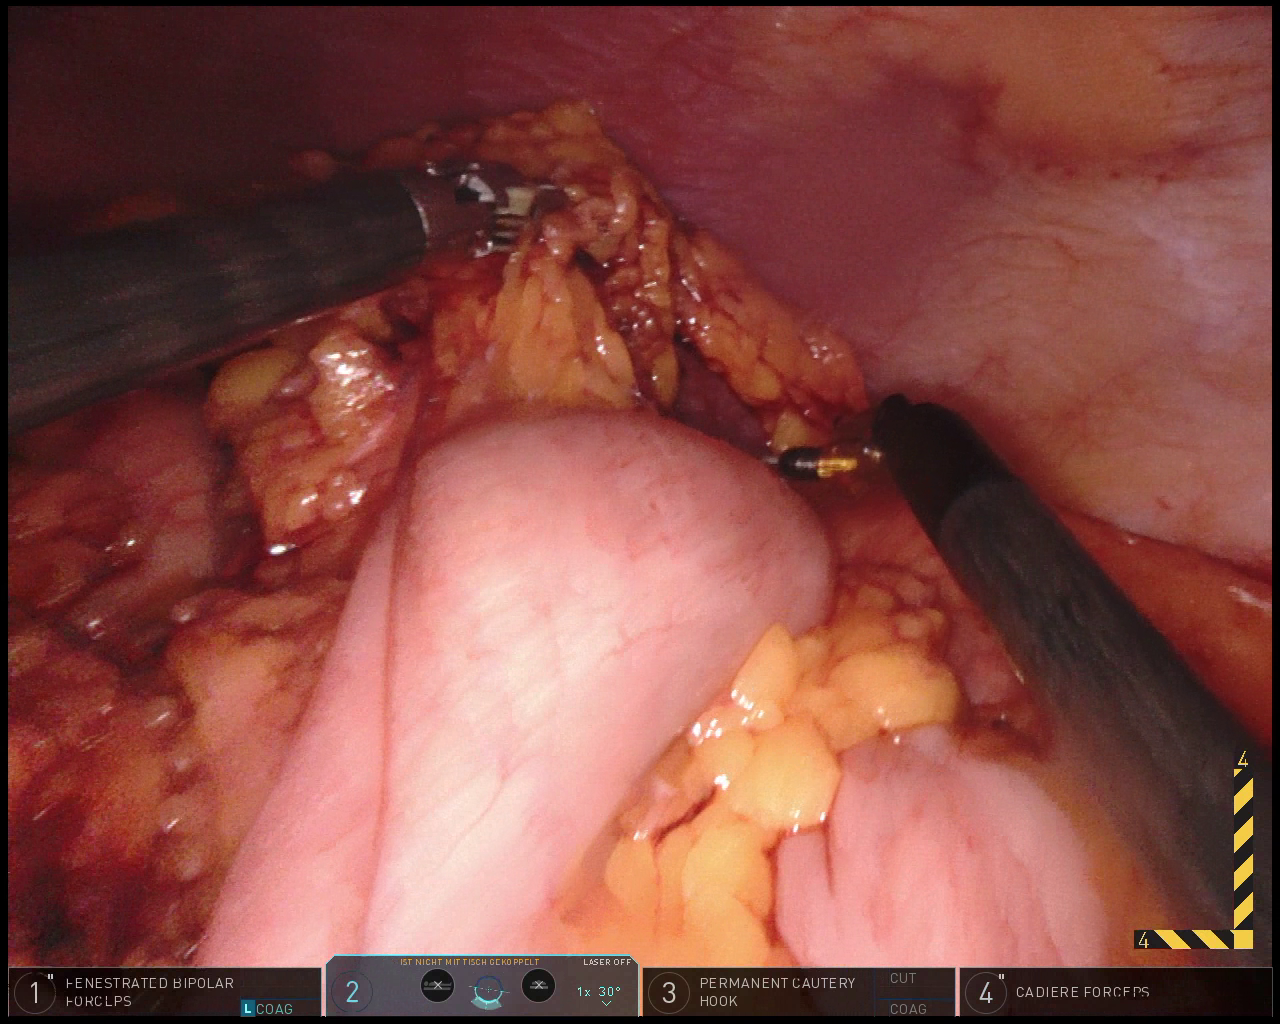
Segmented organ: spleen
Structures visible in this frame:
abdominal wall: yes
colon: yes
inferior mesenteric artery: no
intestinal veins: no
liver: no
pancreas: no
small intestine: no
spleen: yes
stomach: no
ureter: no
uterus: no
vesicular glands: no